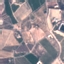
Label: PermanentCrop